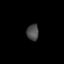
Tissue: prostate
Cell type: T cells
Senescence score: 0.32
Nuclear area (px): 192
Mean DAPI intensity: 73.979